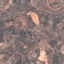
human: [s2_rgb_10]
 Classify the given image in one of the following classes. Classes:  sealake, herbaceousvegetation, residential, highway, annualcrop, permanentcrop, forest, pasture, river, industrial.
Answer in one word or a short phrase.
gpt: HerbaceousVegetation